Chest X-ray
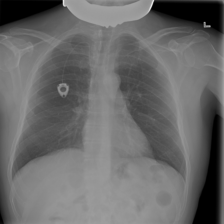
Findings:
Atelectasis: negative
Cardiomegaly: negative
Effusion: negative
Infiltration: negative
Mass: negative
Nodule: negative
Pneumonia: negative
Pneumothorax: negative
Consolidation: negative
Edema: negative
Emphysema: negative
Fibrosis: negative
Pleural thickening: negative
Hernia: negative